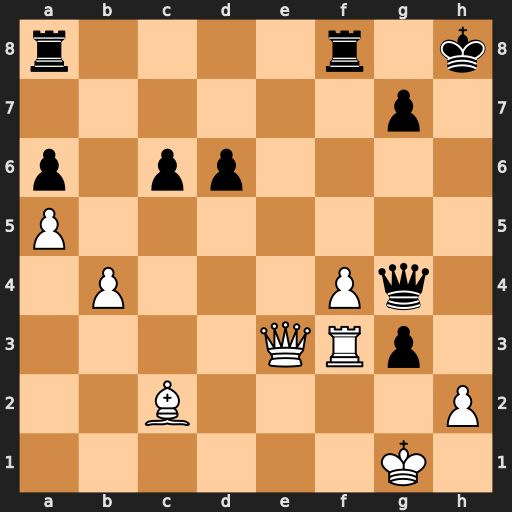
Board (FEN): r4r1k/6p1/p1pp4/P7/1P3Pq1/4QRp1/2B4P/6K1
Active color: w
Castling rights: -
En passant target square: -
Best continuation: Rxg3 Rae8 Qd3 Re1+ Kf2